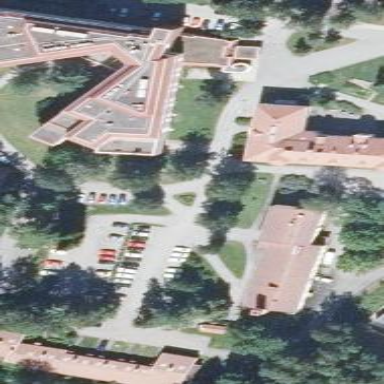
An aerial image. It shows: Hospital building.